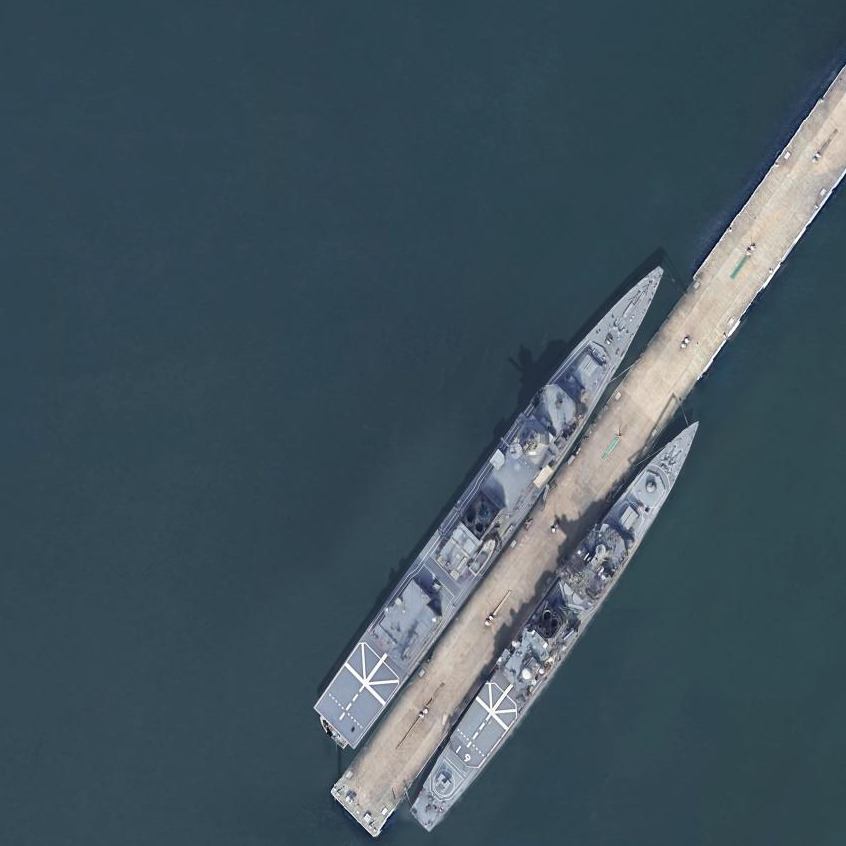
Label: cruiser